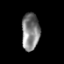
Tissue: prostate
Cell type: T cells
Senescence score: 0.2571
Nuclear area (px): 649
Mean DAPI intensity: 128.695